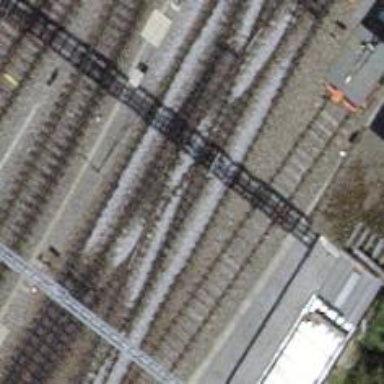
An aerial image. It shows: Railway crossing.